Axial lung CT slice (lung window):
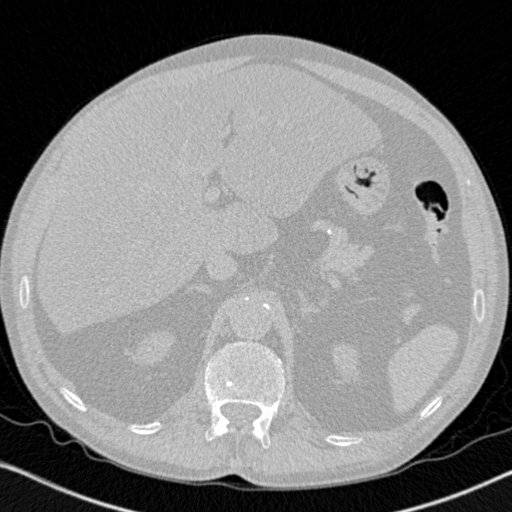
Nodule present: no